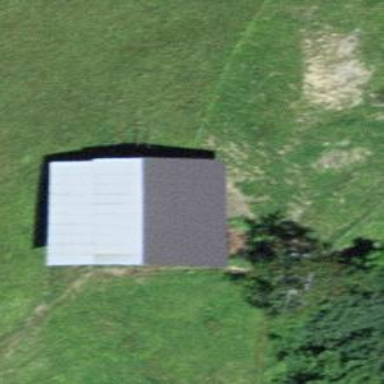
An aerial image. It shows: Rural barn.